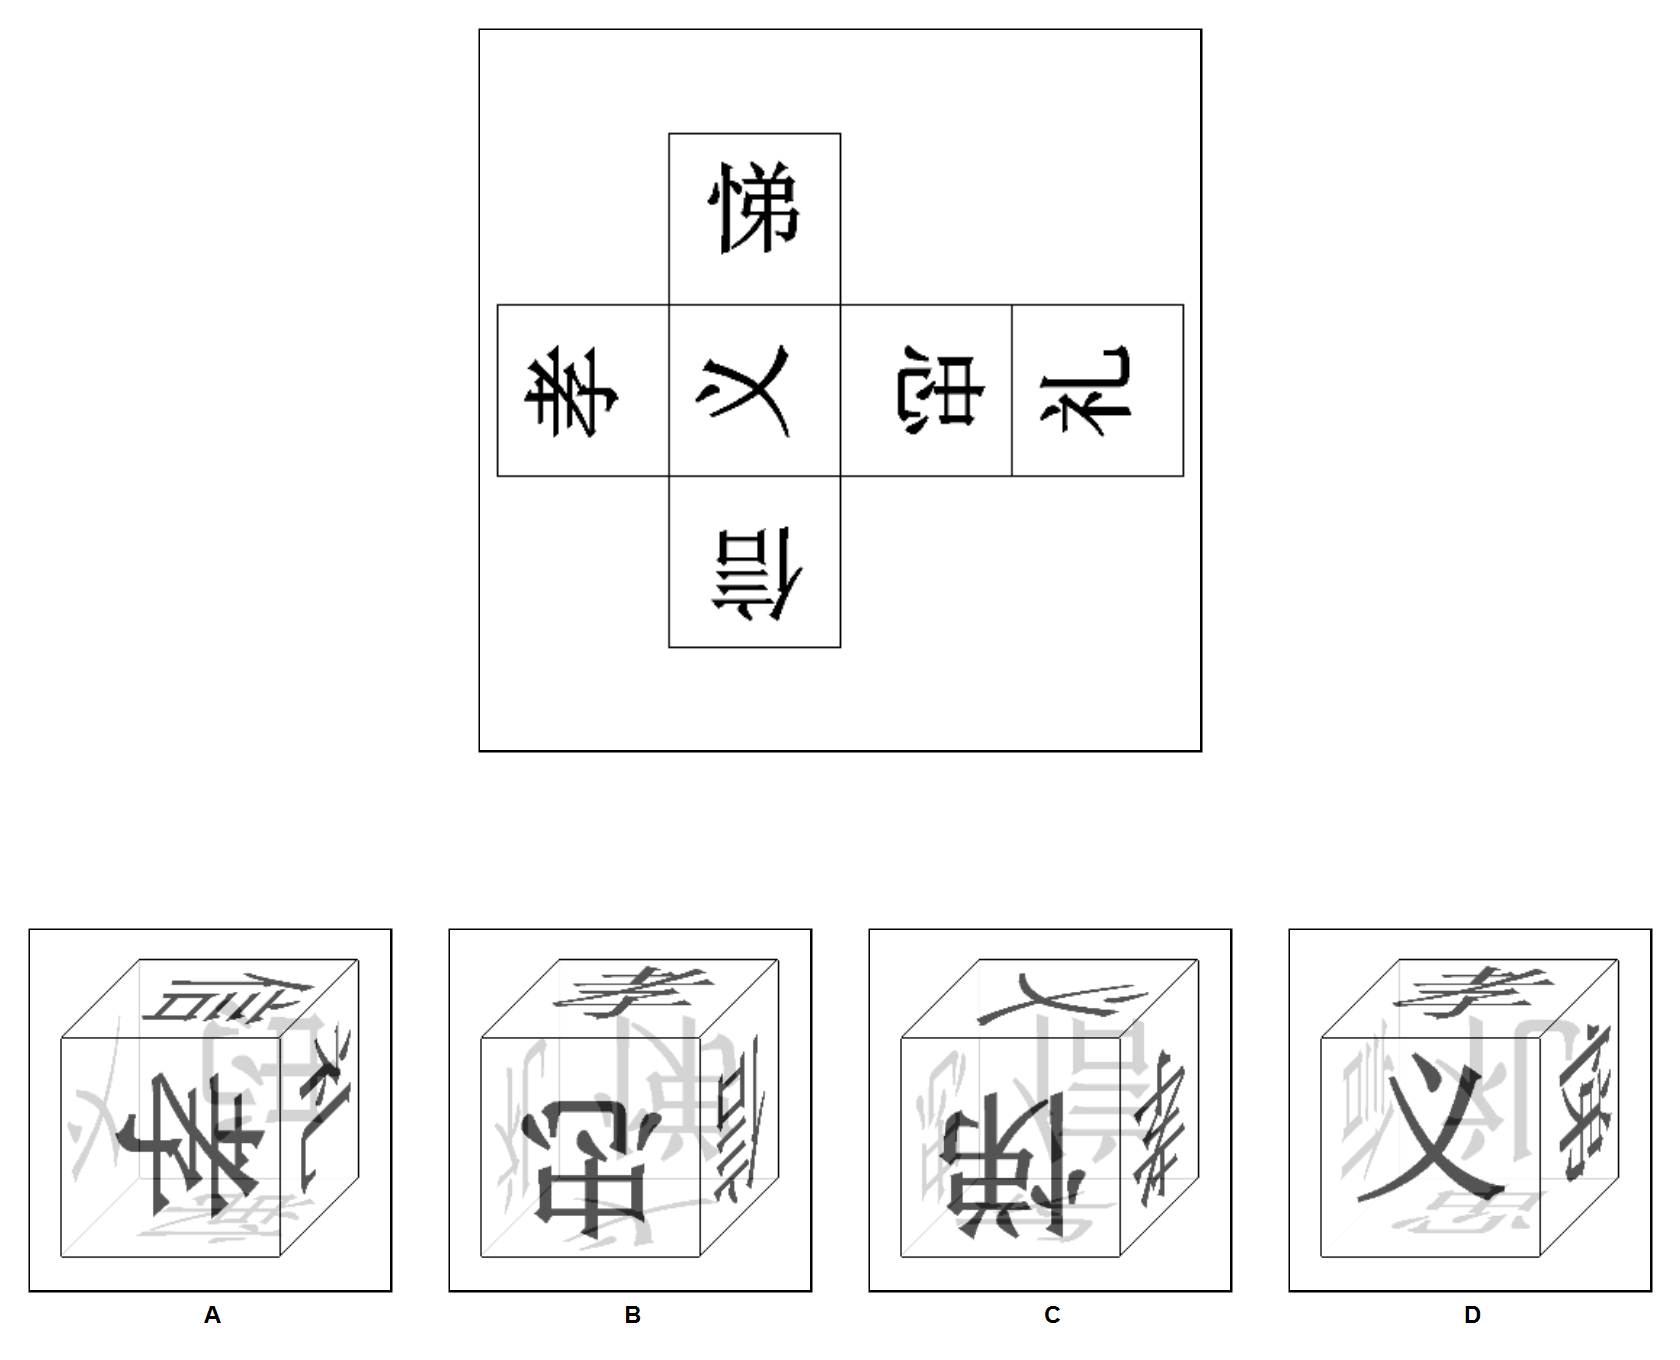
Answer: B